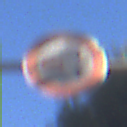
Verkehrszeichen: VerbotUeberholenEinspurigeFahrzeuge
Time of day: MorningAfternoon
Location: Outdoor (Suburban)
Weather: Clear
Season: NotSpecified
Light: Natural